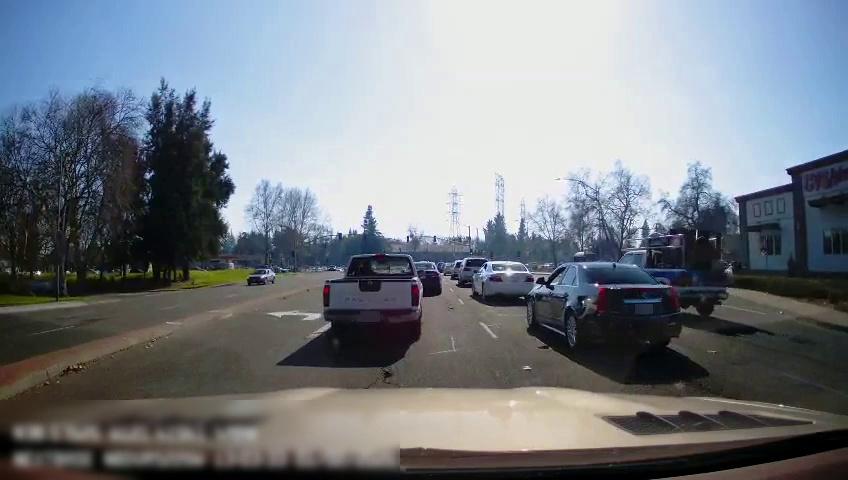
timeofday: Day
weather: Sunny
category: Drivable Space
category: Drivable Space
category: Vehicles | Car
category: Vehicles | Car
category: Vehicles | Car
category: Vehicles | Truck
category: Vehicles | Car
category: Vehicles | Truck
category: Vehicles | Car
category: Vehicles | Van
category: Vehicles | SUV
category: Vehicles | Car
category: Lanes | Opposite Lane
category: Lanes | Current Lane
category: Lanes | Current Lane
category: Lanes | Current Lane